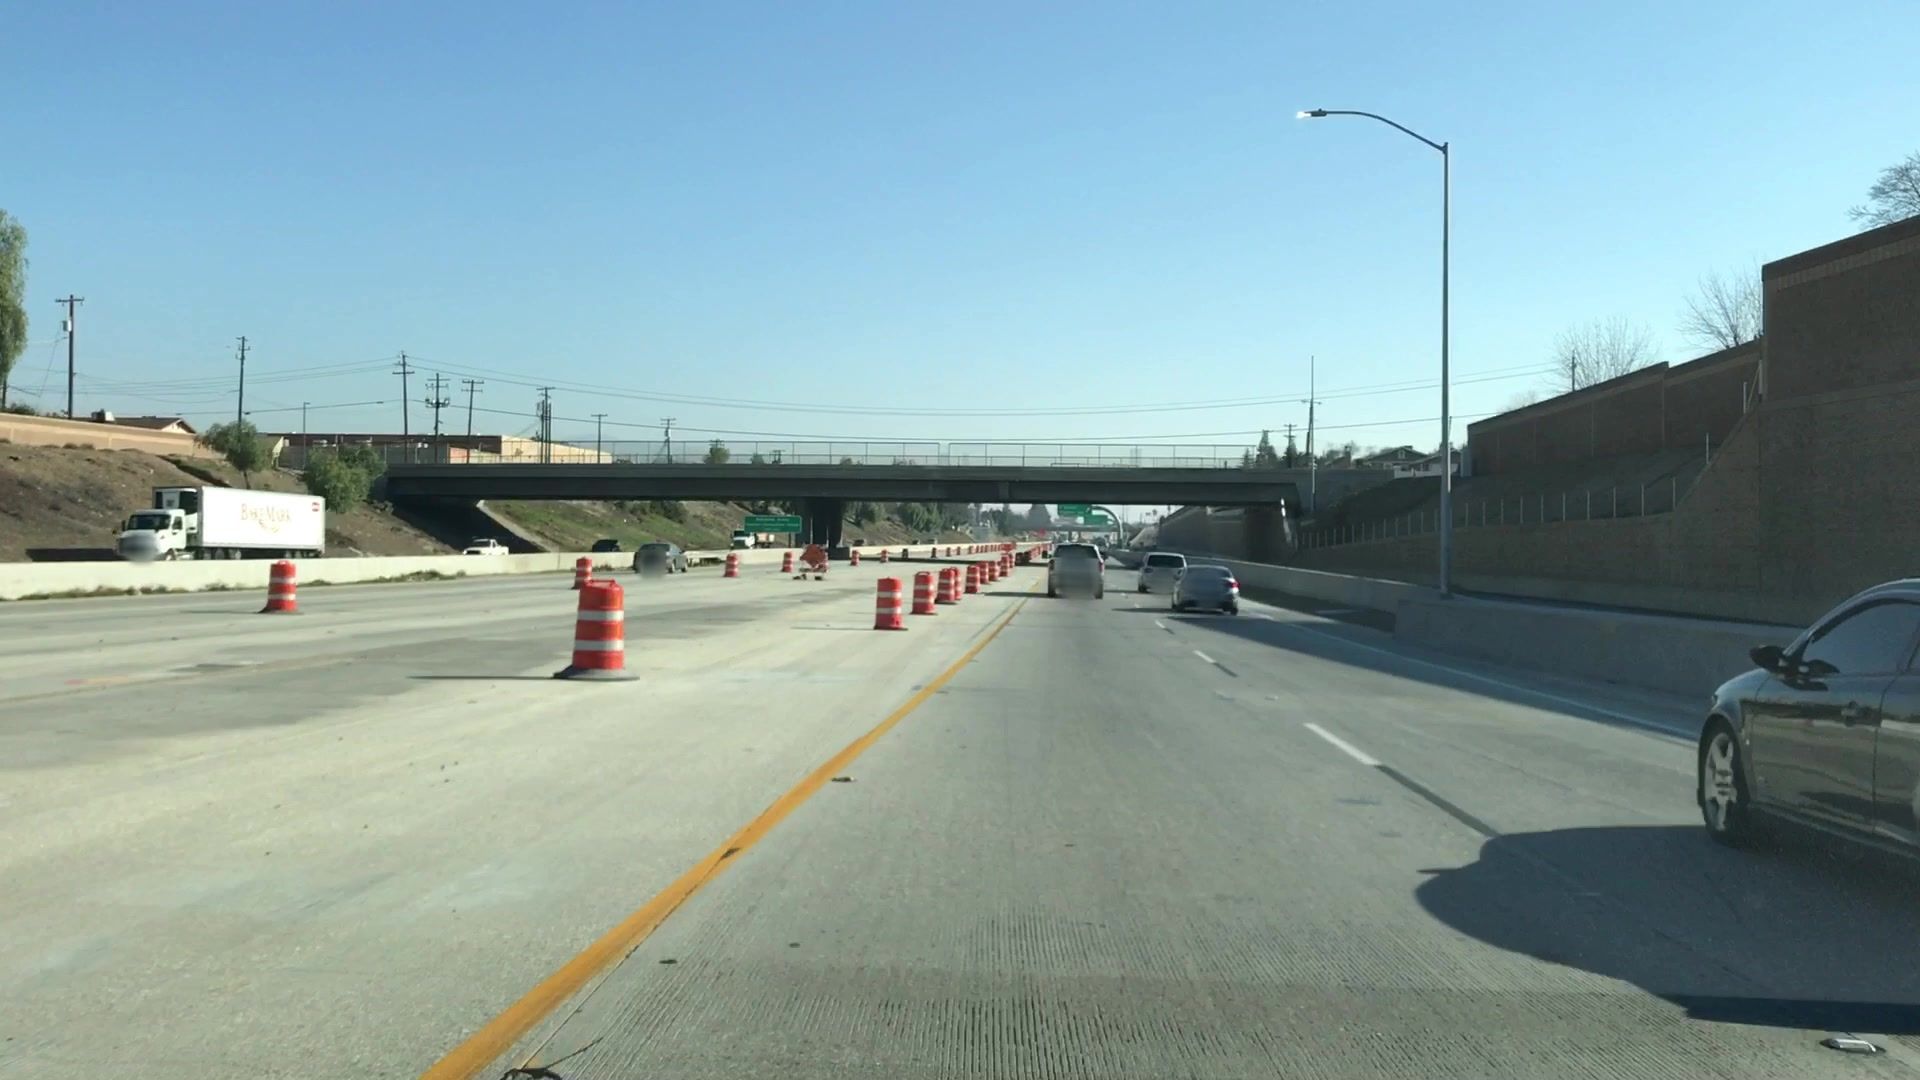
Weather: clear
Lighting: day
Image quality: good
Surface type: driving surface
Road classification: trunk_link, motorway_link
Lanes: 2
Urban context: urban centre
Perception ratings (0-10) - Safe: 0.6, Lively: 0.98, Beautiful: 1.05, Boring: 6.5, Depressing: 8.82, Wealthy: 0.67